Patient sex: M
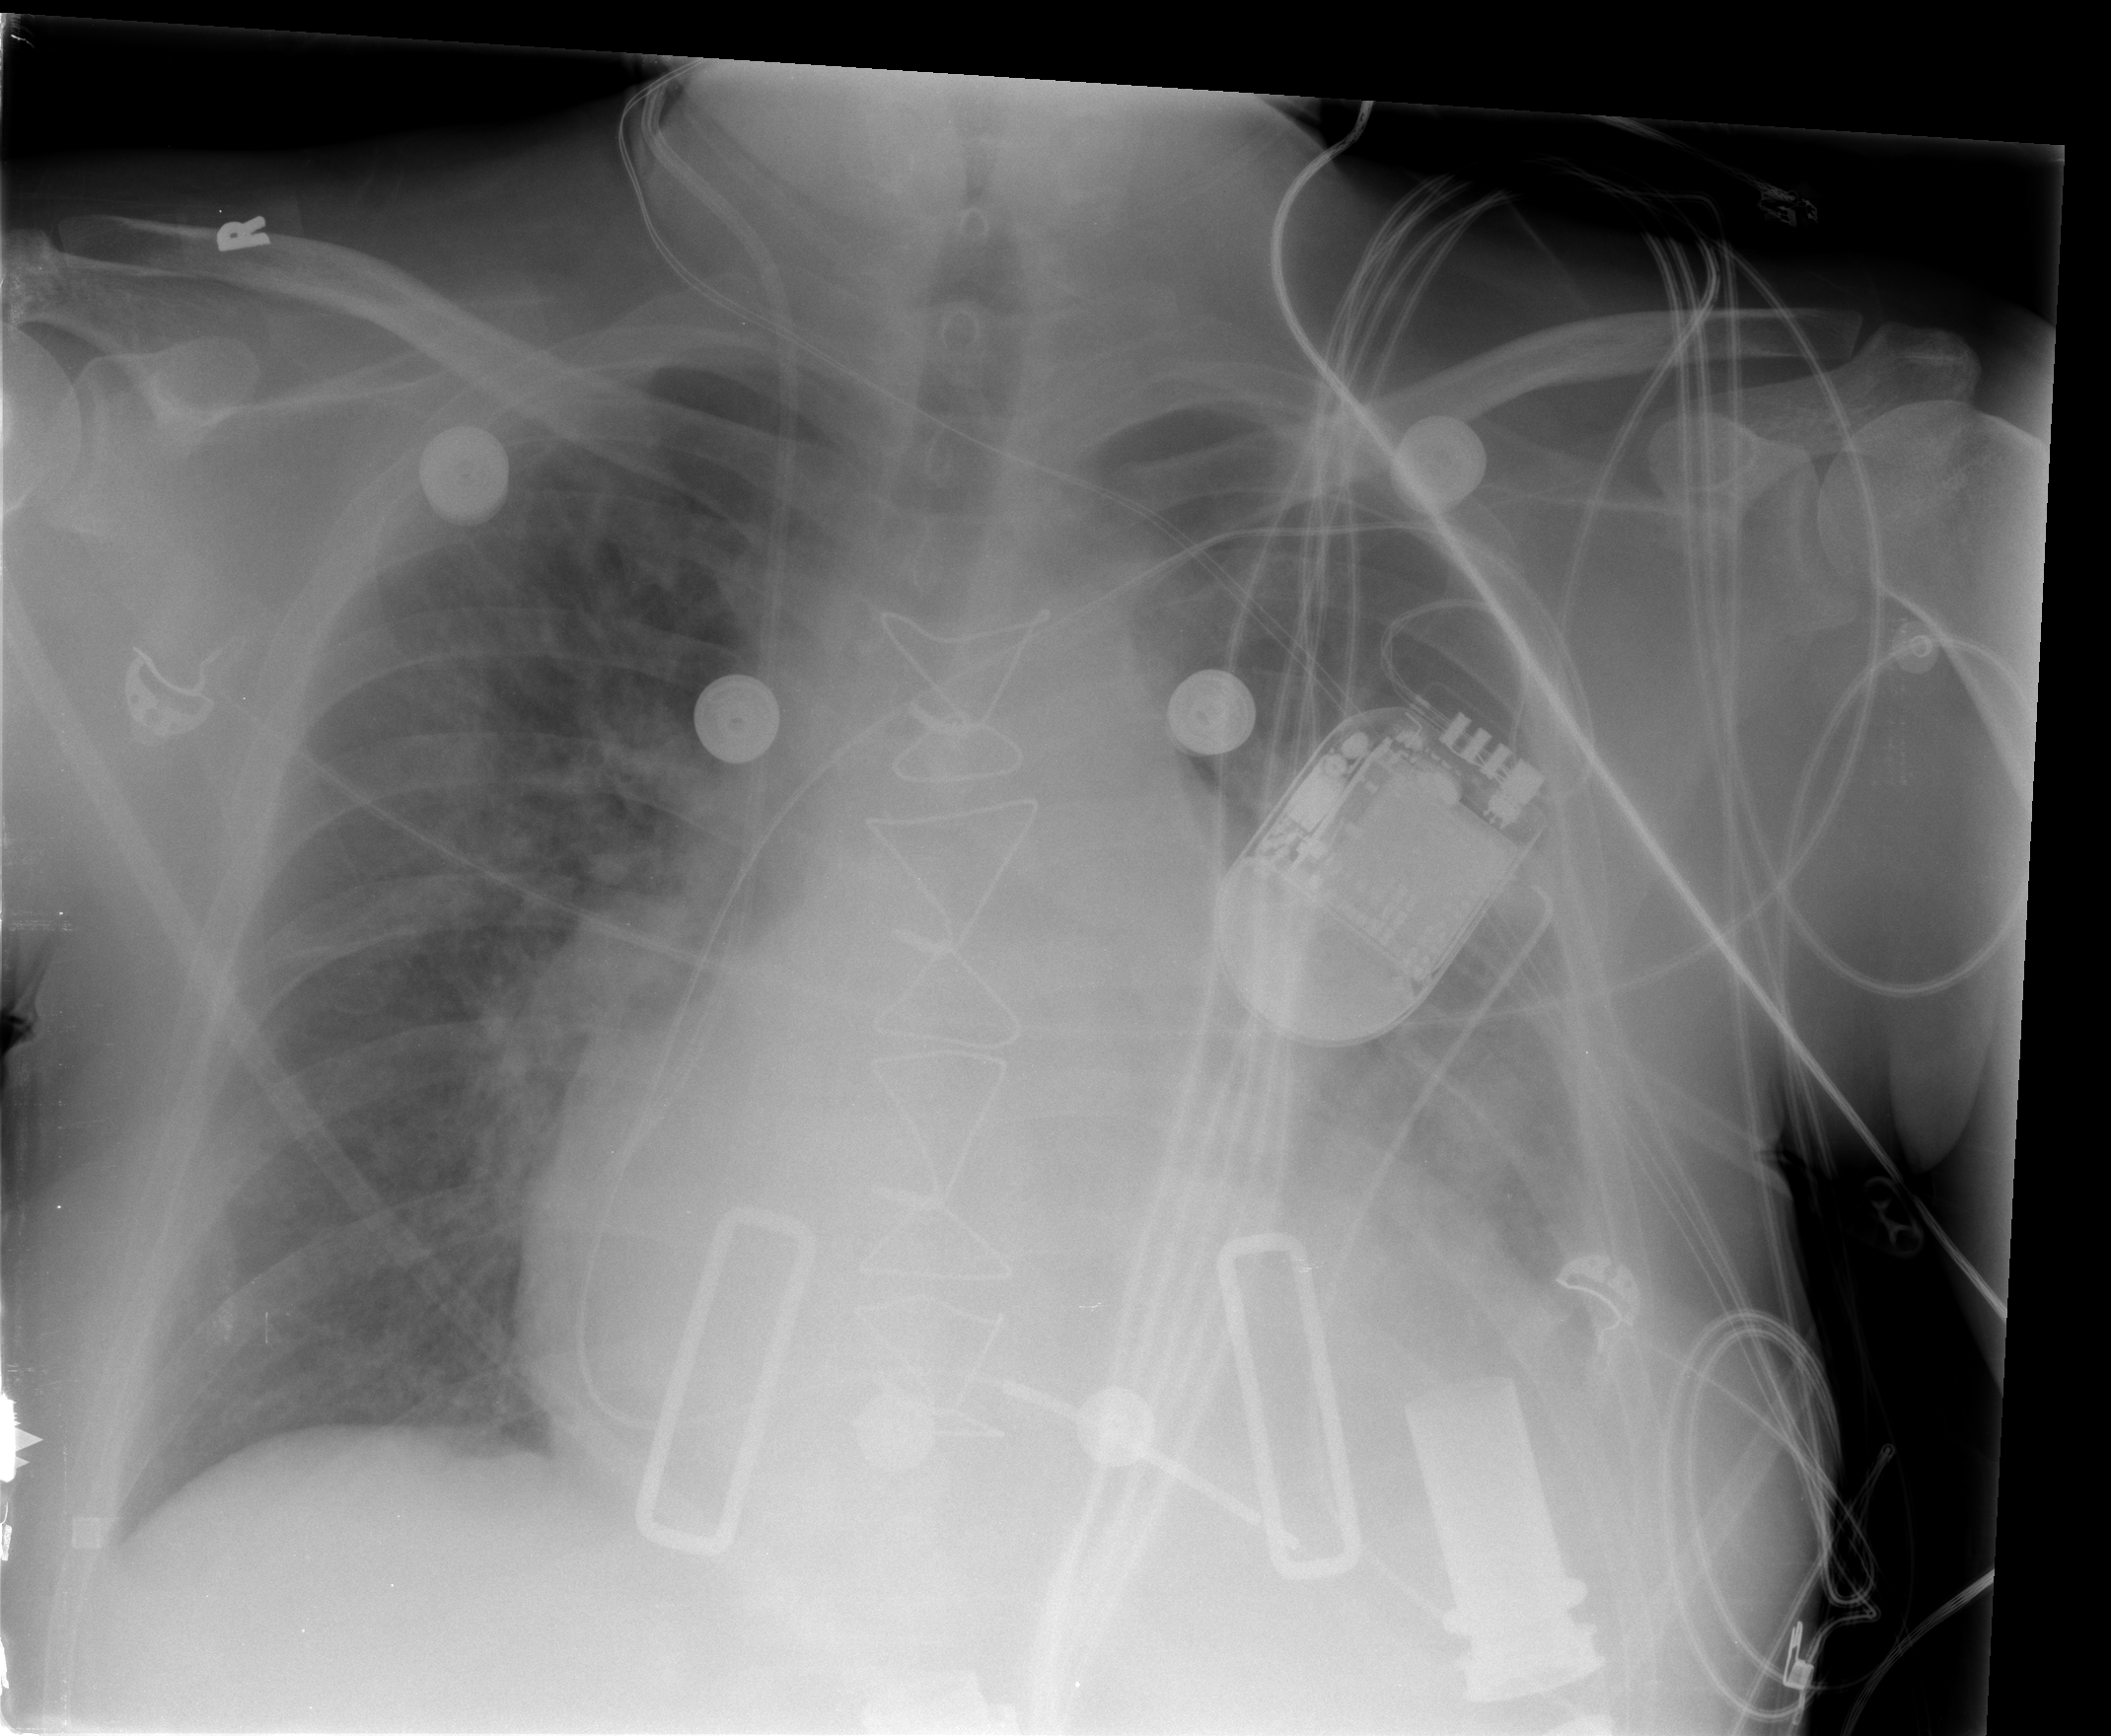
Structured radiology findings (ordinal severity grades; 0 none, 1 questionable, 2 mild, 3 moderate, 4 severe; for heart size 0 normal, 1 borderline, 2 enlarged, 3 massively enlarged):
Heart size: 3
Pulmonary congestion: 2
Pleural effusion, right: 0
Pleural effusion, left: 2
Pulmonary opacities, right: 2
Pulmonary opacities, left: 2
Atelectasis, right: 2
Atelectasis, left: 2